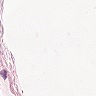
Metastatic tissue present: no